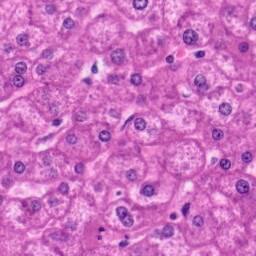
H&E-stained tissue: Liver